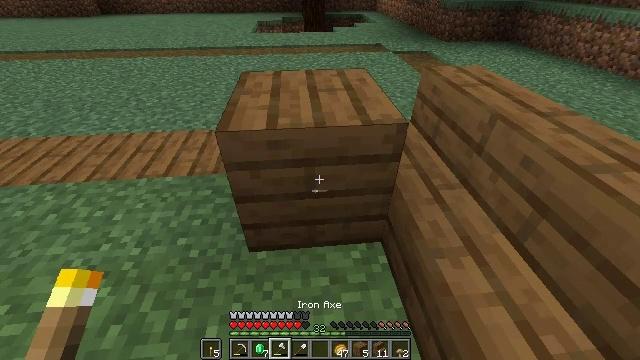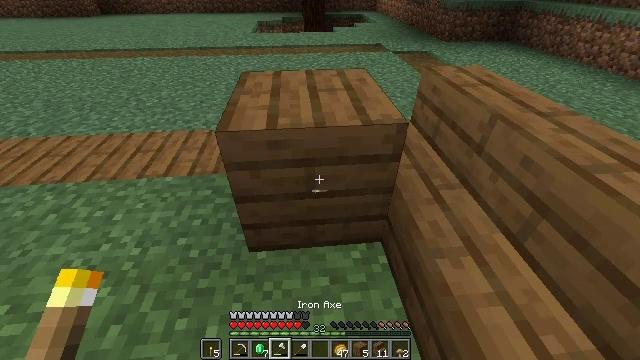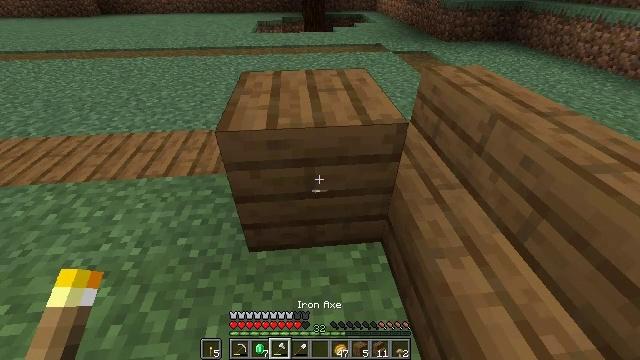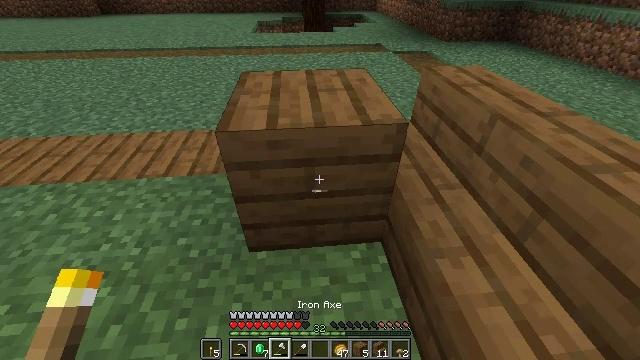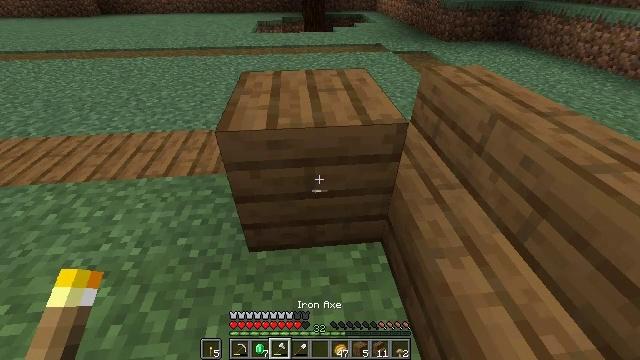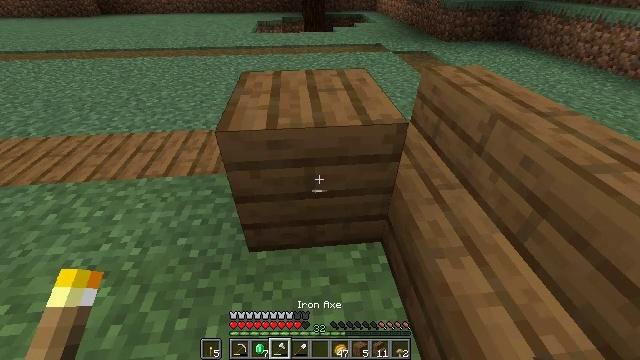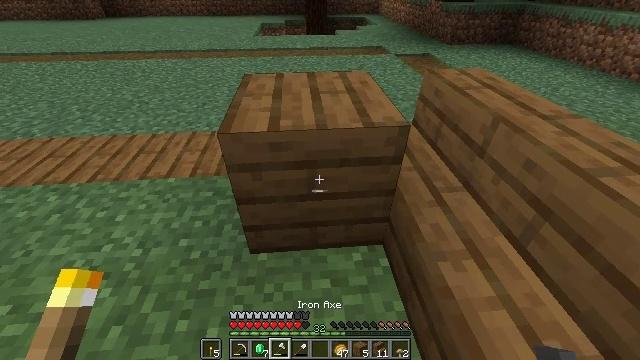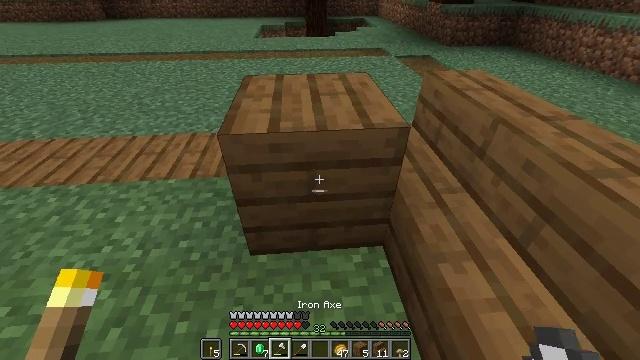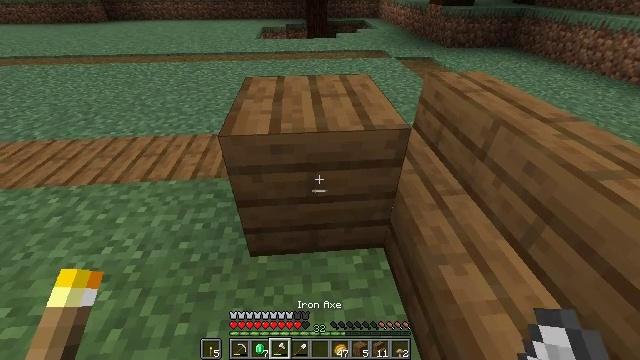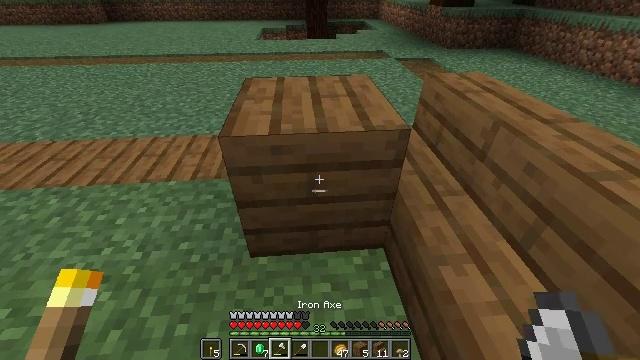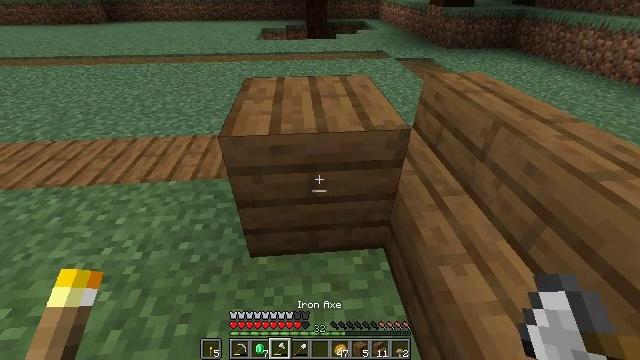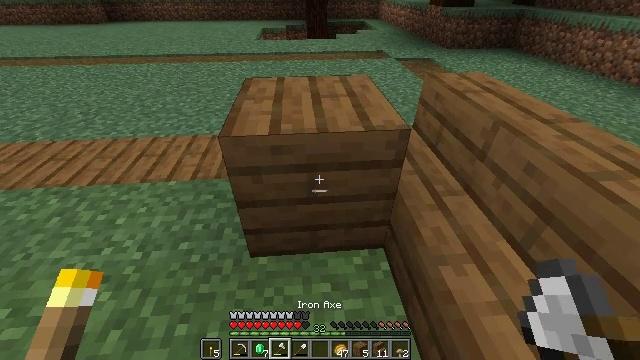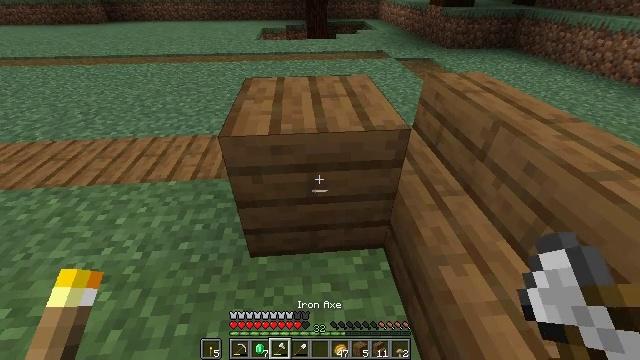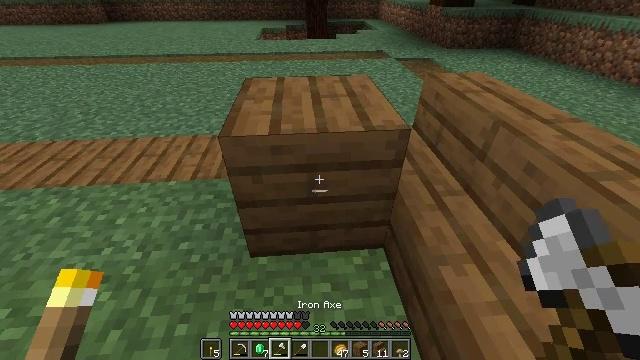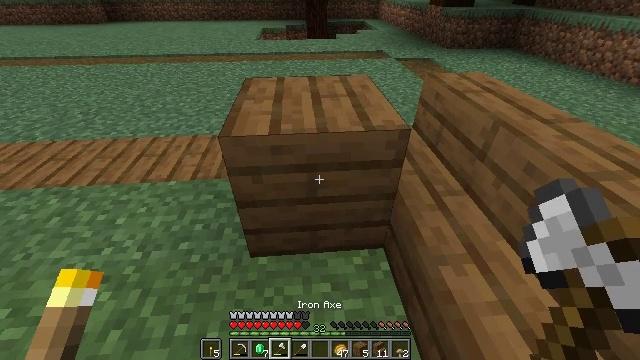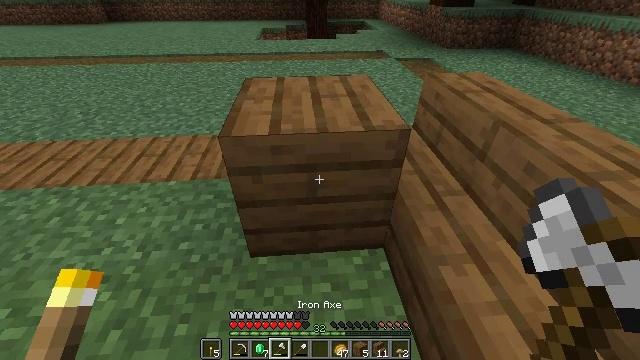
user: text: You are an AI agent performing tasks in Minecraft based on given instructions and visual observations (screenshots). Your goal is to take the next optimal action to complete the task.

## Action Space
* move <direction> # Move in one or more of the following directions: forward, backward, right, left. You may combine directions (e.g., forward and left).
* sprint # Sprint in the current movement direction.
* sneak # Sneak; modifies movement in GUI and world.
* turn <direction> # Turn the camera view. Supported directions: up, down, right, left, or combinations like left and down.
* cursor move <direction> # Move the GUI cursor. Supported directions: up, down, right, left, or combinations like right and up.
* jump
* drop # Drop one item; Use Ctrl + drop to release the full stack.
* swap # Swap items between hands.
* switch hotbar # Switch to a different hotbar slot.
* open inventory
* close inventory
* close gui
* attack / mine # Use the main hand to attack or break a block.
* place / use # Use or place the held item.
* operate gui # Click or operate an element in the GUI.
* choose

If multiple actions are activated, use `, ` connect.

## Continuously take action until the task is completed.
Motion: motion action
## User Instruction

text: Reclaim the spruce stairs for reuse.
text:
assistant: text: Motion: no_op
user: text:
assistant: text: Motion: no_op
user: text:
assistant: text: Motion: no_op
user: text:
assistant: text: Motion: no_op
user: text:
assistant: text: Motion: no_op
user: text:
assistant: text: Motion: no_op
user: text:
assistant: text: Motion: no_op
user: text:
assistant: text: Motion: no_op
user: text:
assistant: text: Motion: no_op
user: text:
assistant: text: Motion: no_op
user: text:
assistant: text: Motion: no_op
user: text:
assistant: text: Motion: no_op
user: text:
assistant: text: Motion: no_op
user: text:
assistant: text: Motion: no_op
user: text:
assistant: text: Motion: no_op
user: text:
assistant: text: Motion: no_op
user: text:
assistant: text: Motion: no_op
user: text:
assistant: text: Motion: no_op
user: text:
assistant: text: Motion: no_op
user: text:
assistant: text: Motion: no_op
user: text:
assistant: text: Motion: no_op
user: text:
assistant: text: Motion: no_op
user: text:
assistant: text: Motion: no_op
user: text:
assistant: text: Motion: no_op
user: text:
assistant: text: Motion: no_op
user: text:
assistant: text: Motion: no_op
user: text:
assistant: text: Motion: no_op
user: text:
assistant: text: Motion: no_op
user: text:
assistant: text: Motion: no_op
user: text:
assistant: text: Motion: no_op